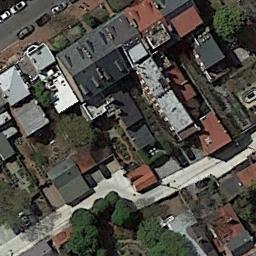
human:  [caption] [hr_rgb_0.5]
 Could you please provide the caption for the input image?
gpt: There are a lot of trees in the residential area and a road nearby .

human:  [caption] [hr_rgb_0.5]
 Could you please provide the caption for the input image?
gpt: The dense residential is next to the road and some trees .

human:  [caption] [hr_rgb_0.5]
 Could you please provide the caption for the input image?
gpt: There are many roads and neatly arranged houses and trees and many vehicles in densely populated areas .

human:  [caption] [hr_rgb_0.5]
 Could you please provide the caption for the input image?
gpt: A dense residential area has some trees and lots of houses with different colors of roofs .

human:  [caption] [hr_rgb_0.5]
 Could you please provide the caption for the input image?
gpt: There are black buildings and brown buildings on dense residential area .